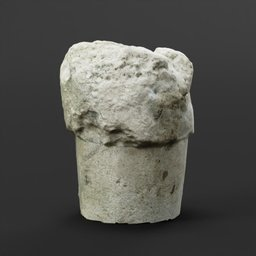
Label: architecture